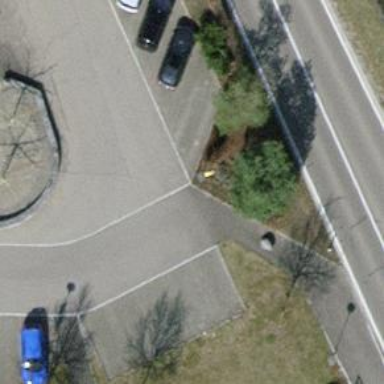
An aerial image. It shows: Asphalt footway.